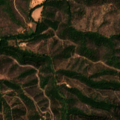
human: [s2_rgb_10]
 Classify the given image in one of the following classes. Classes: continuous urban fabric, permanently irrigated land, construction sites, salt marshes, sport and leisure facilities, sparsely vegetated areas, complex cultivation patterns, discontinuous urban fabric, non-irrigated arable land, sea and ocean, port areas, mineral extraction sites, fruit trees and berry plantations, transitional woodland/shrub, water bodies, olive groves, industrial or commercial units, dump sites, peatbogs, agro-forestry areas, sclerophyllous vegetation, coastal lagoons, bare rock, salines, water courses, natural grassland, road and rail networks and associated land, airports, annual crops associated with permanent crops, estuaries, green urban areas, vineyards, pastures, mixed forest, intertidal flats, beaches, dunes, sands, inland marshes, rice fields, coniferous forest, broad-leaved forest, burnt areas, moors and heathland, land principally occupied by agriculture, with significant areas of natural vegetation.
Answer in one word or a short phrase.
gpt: land principally occupied by agriculture, with significant areas of natural vegetation, broad-leaved forest, transitional woodland/shrub